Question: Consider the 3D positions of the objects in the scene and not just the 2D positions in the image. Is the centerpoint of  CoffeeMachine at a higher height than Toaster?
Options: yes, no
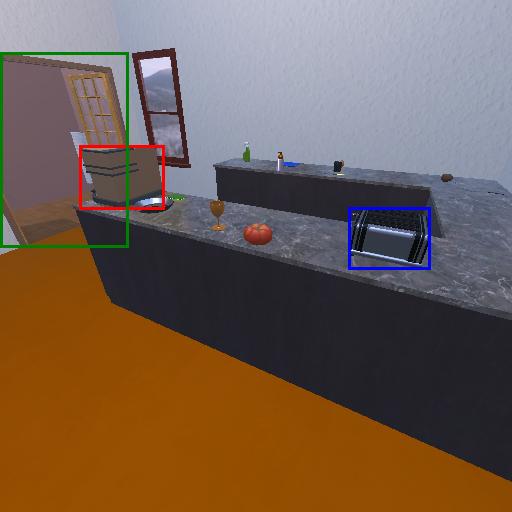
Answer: yes